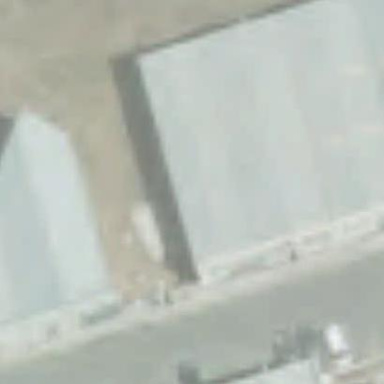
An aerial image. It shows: Warehouse.